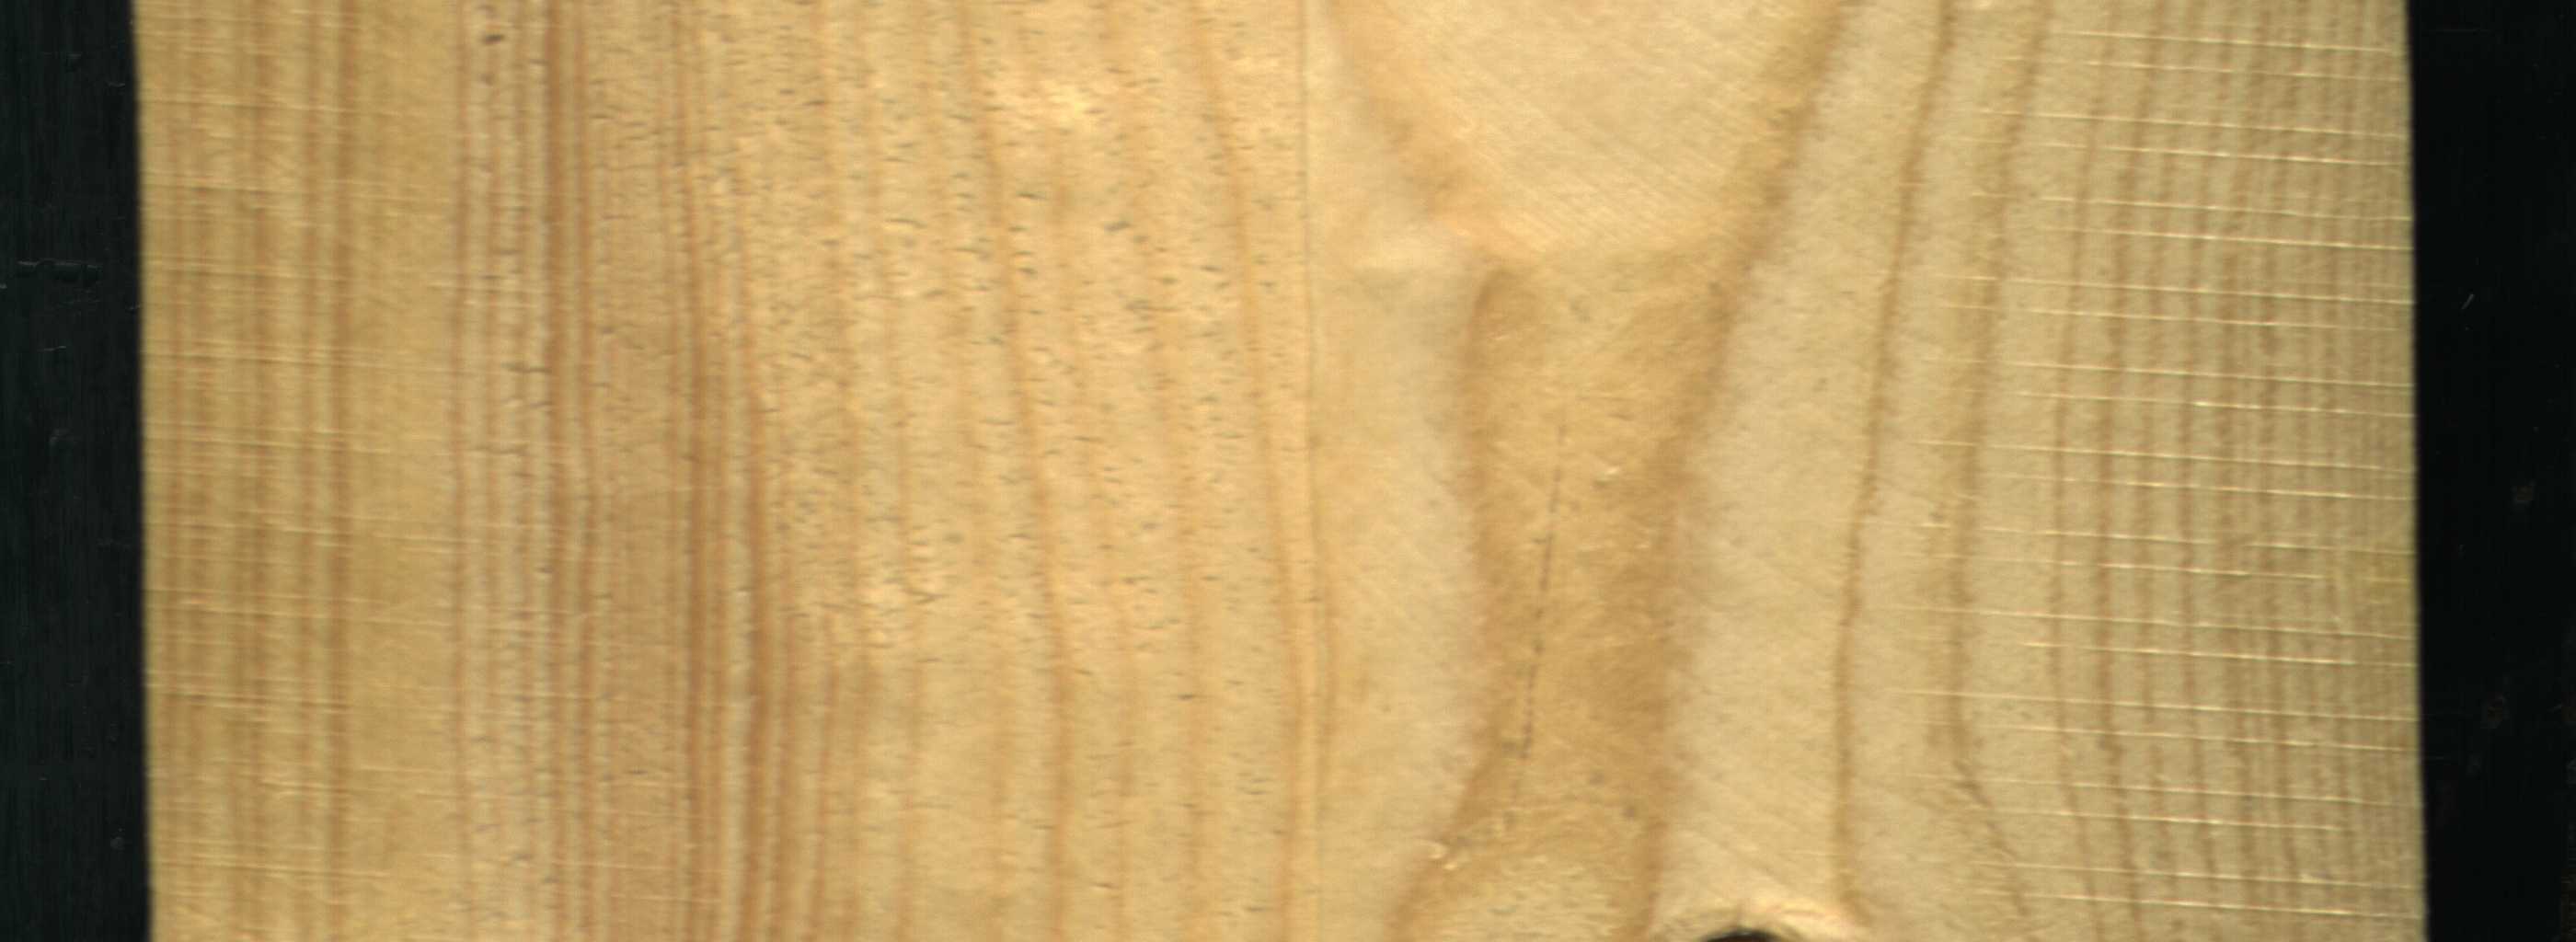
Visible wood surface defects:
Dead_Knot